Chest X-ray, AP view. Patient: 32 years old, sex M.
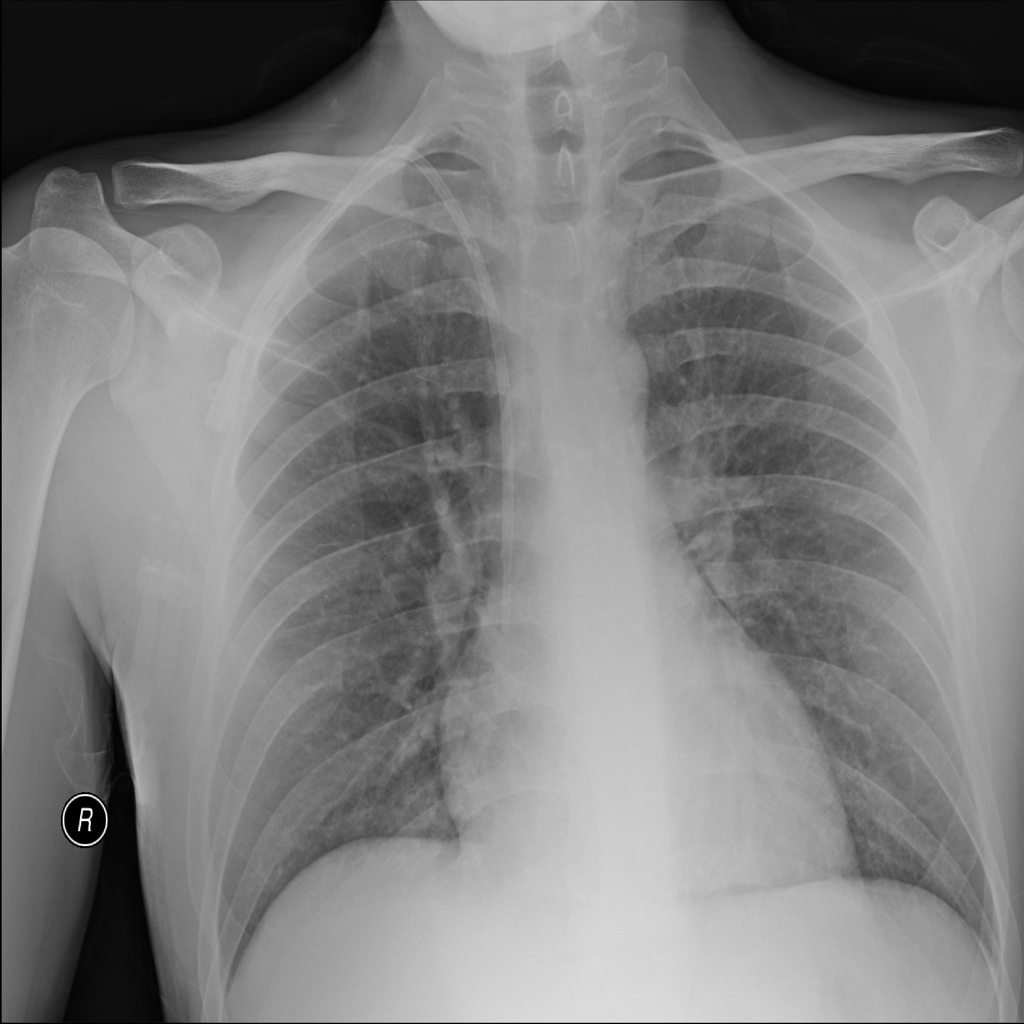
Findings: Consolidation